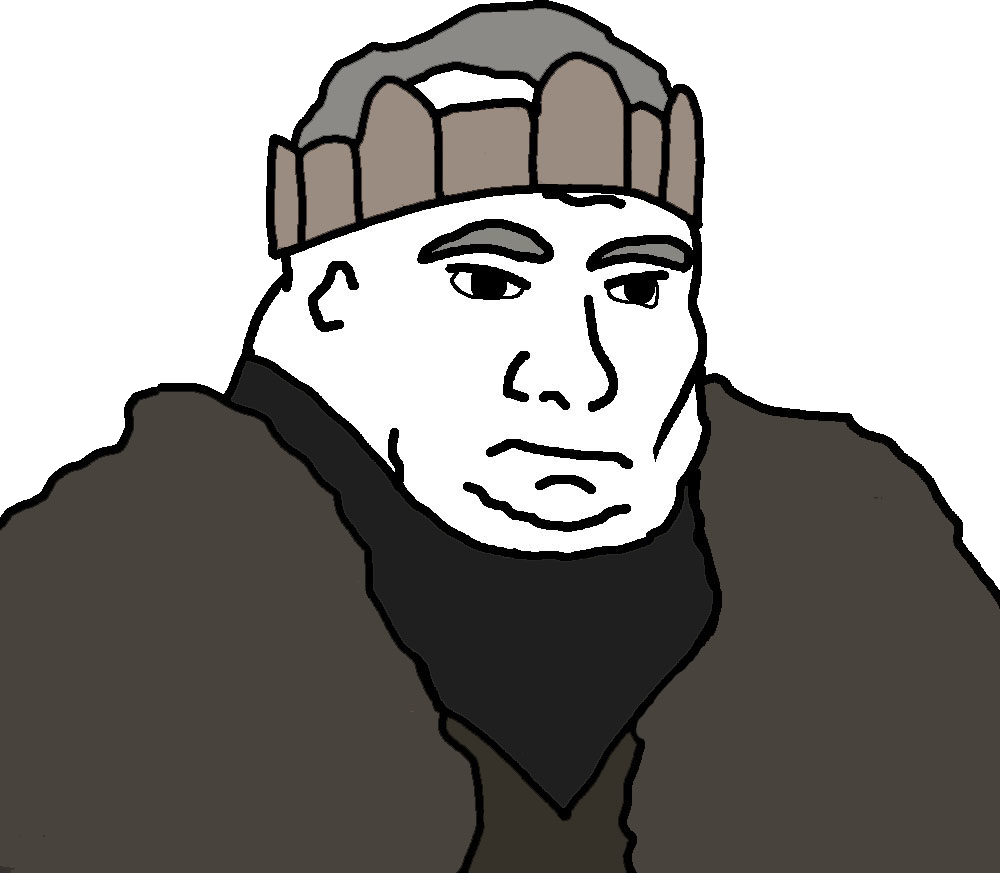
Label: 5_Blobjak